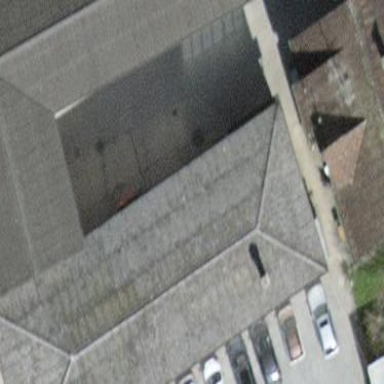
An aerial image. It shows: Industrial building.